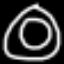
Label: donut